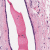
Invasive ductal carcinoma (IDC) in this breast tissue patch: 0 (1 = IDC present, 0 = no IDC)